Field crop: maize
Growth stage: 2
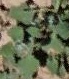
Species: chenopodium